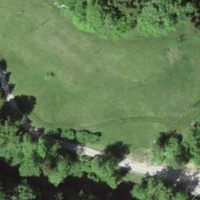
EUNIS habitat code: 44
Species observed at this site:
Phyteuma orbiculare